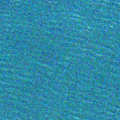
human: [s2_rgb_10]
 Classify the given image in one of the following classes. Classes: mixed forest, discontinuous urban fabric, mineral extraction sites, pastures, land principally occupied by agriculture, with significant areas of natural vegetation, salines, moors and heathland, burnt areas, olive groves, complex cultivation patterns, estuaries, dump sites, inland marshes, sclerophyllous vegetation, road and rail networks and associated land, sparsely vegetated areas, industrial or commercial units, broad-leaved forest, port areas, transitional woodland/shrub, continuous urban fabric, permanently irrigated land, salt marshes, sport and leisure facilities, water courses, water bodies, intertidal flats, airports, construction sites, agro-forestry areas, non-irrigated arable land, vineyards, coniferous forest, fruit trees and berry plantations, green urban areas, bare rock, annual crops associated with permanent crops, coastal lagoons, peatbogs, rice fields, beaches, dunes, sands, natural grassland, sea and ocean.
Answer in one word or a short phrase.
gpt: sea and ocean